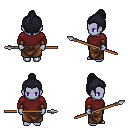
a pixel art fantasy rpg character, female body template, dark elf, purple skin, maroon long-sleeve shirt, robe skirt, raven short topknot hairstyle, cloth bracers, spear, four views (front, back, left, right), 2x2 character sprite sheet, small pixel art, hard edges, no anti-aliasing